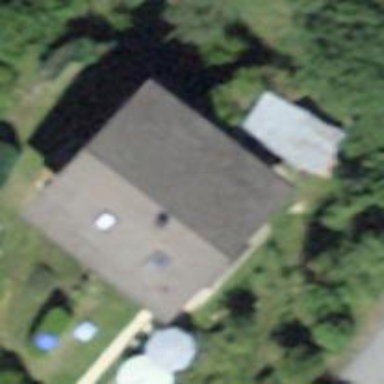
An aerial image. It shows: Simple and straightforward house.